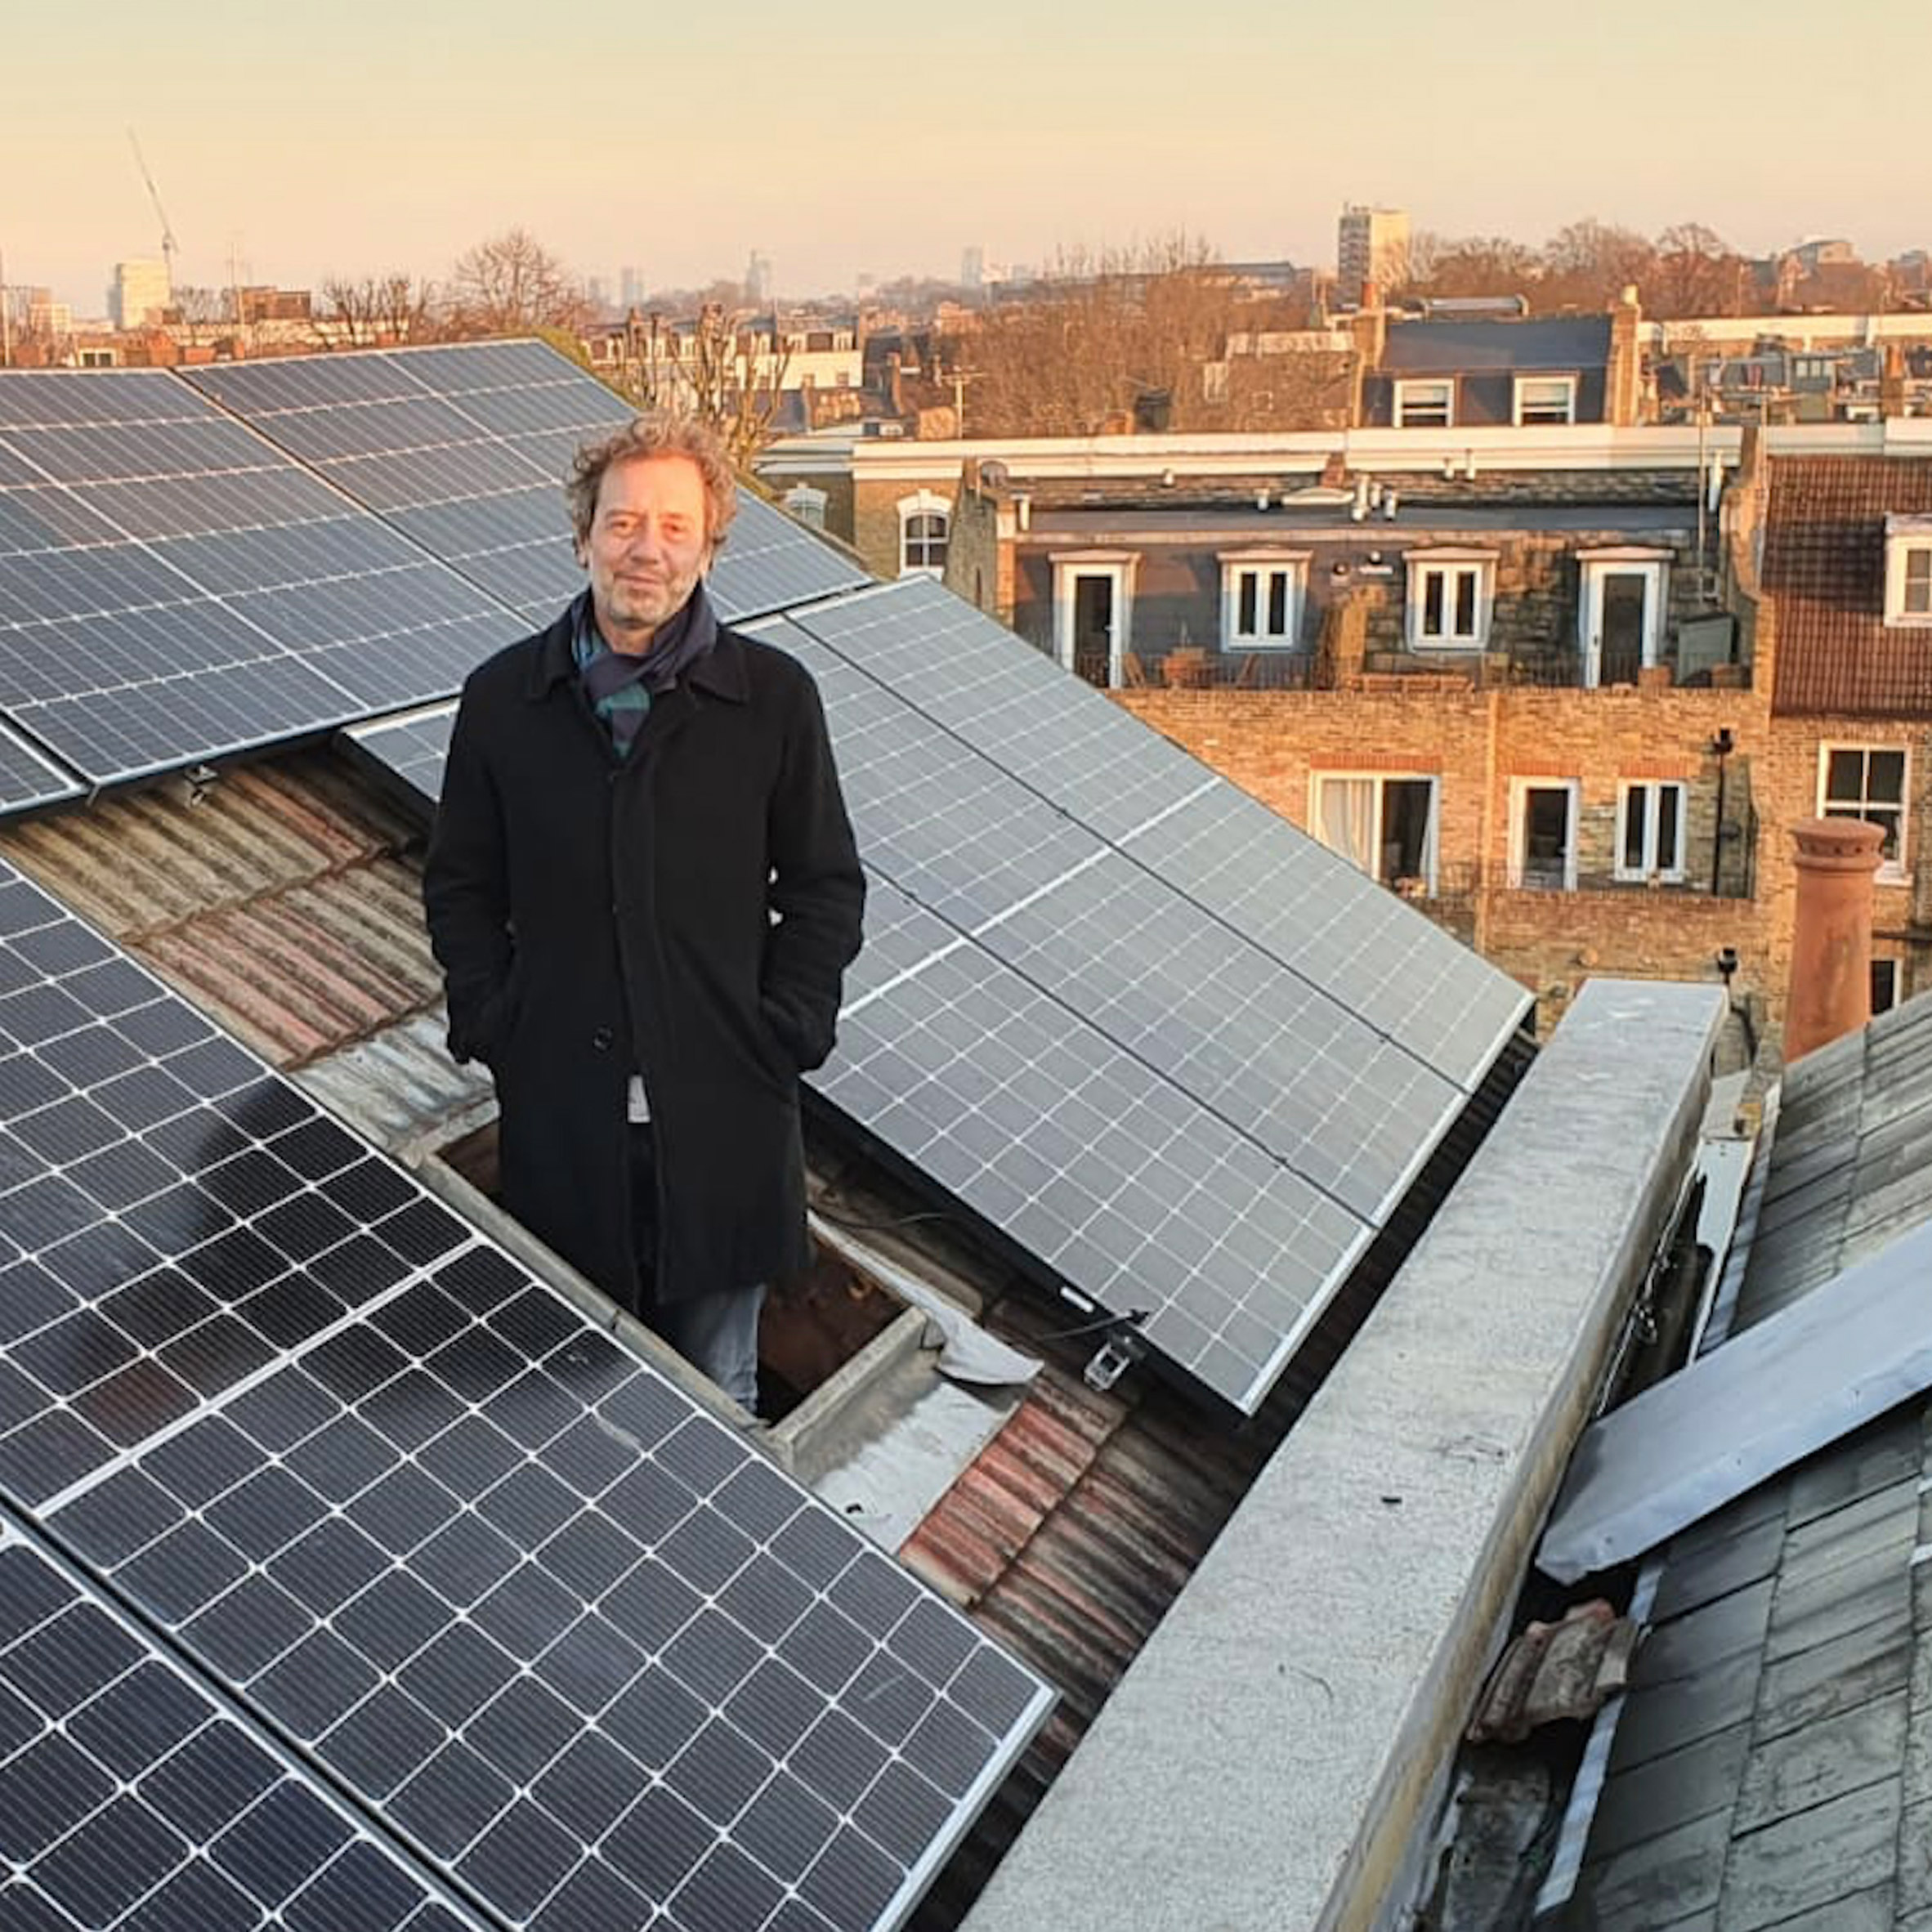
Label: Clean